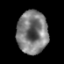
Tissue: prostate
Cell type: T cells
Senescence score: 0.3366
Nuclear area (px): 1294
Mean DAPI intensity: 124.368